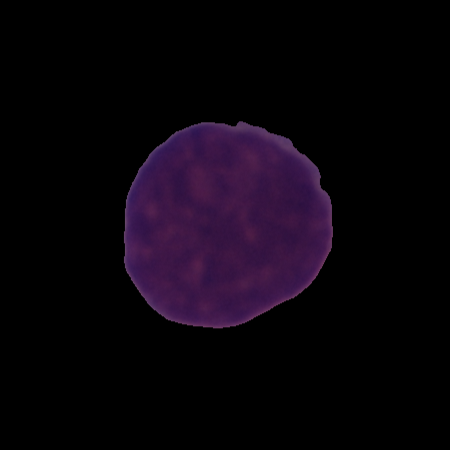
Label: cancer